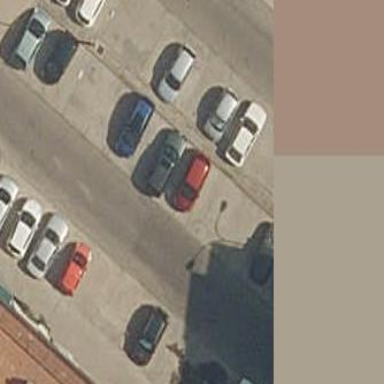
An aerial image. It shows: Street side parking area.